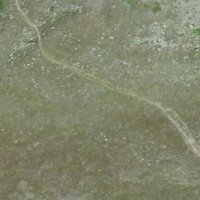
EUNIS habitat code: 26
Species observed at this site:
Erebia tyndarus